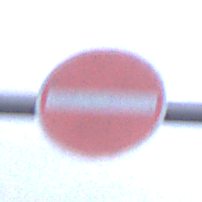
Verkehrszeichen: VerbotDerEinfahrt
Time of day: SunriseSunset
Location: Outdoor (Urban)
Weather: PartlyCloudy
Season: NotSpecified
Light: Natural